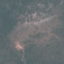
Label: HerbaceousVegetation